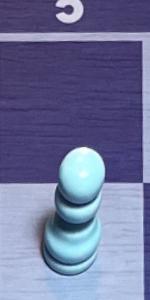
Label: Pawn_White